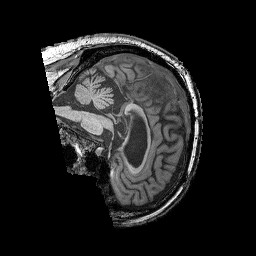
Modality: T1w
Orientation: sagittal
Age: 48
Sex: male
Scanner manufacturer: siemens
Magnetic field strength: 3 T
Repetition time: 2.25 s
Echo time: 0.00411 s